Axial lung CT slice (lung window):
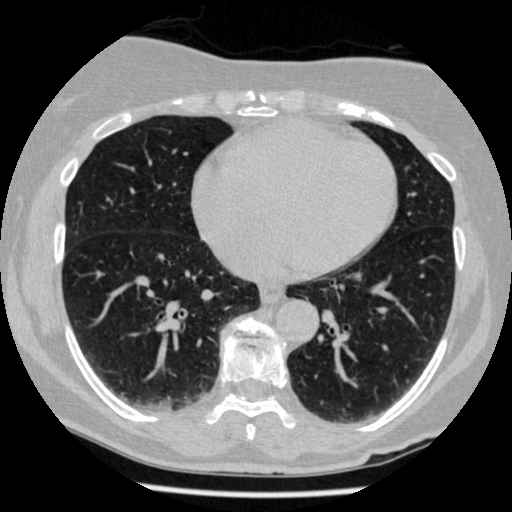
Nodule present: no